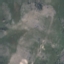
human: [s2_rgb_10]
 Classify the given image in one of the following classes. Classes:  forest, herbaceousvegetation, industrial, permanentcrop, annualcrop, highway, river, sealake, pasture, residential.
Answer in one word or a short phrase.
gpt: HerbaceousVegetation